The plot is a Morlet-wavelet scalogram of a rotor-rig vibration measurement. What is the most likely rotor condition (normal, misalignment, unbalance, looseness)?
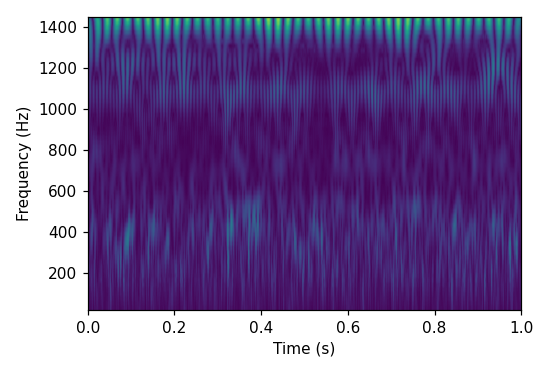
Answer: unbalance